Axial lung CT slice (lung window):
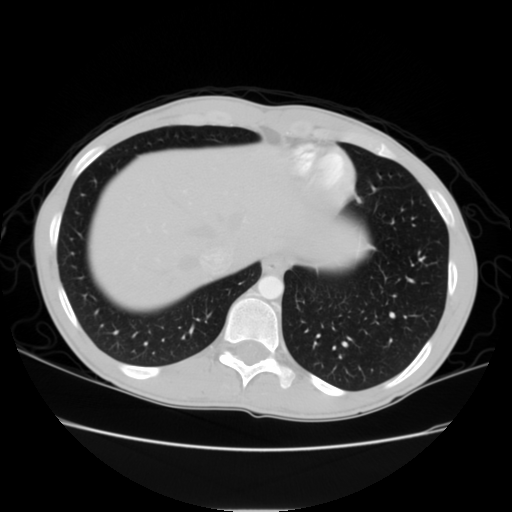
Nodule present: no